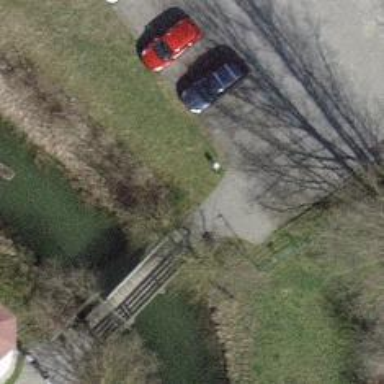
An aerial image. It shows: Footway bridge.